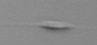
Label: Cylindrotheca_morphotype1